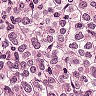
Metastatic tissue present: yes